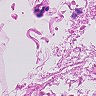
Metastatic tissue present: no